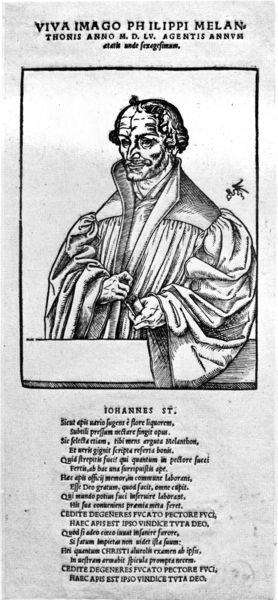
Titel: Bildnis des Philipp Melanchthon
Künstler: Lucas d.J. Cranach
Institution: (Seriendruck)
Schlagwörter: hand, kopf, mann, umhang, weiß, finger, frisur, grau, haar, mund, nase, profil, schwarz, stirn, tisch, zeichen, zeichnung, blick, bart, schnurrbart, augen, bibel, falten, gesicht, johannes, kragen, rahmen, ärmel, bild, bildnis, herr, hände, portrait, porträt, brüstung, schlank, auge, geistlicher, gewand, haare, halbfigur, mantel, kinn, locke, renaissance, engel, holzschnitt, schrift, grafik, graphik, falte, ernst, inschrift, glatze, faltig, robe, balken, fliege, knochen, unterschrift, buch, religion, druck, schnitt, schwarzweiss, schraffur, radierung, stich, seite, illustration, text, zeitung, überschrift, arzt, habit, tischplatte, stift, pult, buchseite, rolle, talar, hubi, kanzel, narbe, gedicht, priester, mönch, heiliger, gelehrter, wichtig, zeilen, heilig, kupferstich, selbstbewusst, quadrat, portraät, handschrift, latein, schirft, reformation, apostel, überkleid, evangelium, mücke, strophe, bürgermeister, philipp, anzeige, melanchthon, reformator, theologe, melanchton, philipp melanchton, tirn, halbprifil, mittelalt, iohannes, krafen, melan, renauissance, biografie, biograpfie